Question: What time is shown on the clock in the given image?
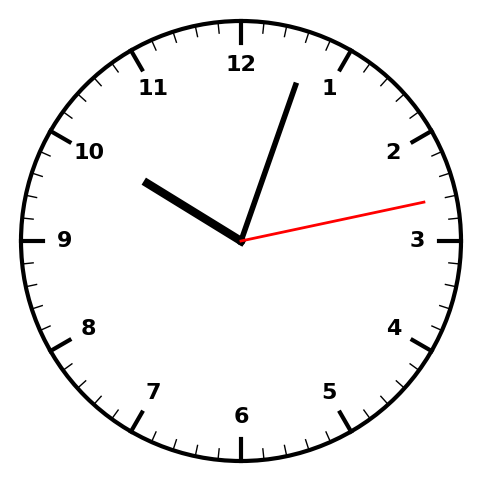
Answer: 10:03:13